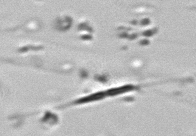
Label: Phaeocystis_debris